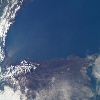
Label: water